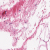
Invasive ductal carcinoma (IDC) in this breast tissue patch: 0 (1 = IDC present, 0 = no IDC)